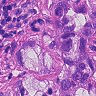
Metastatic tissue present: yes